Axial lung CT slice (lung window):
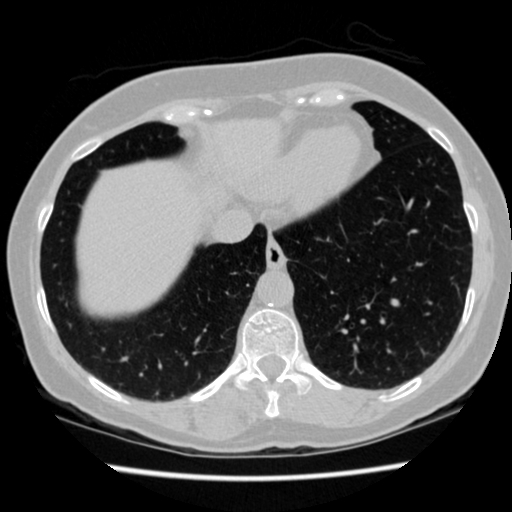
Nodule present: no